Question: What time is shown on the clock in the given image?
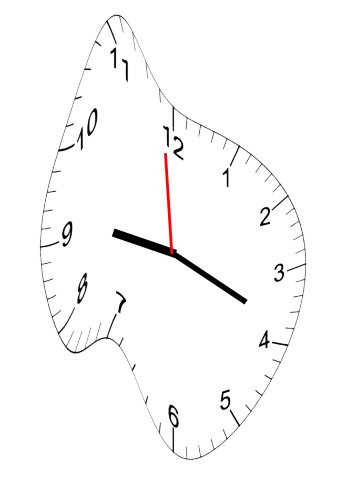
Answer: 09:18:59